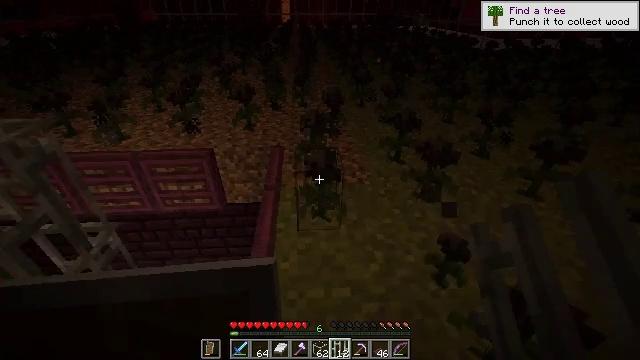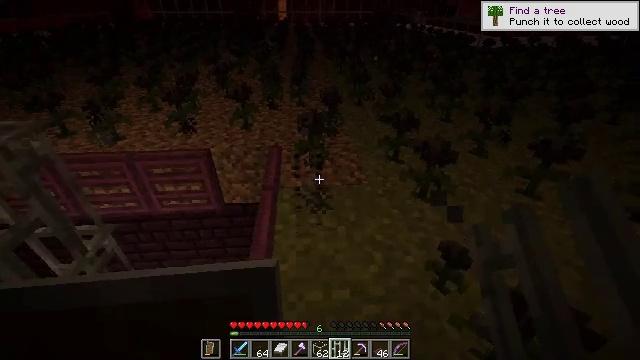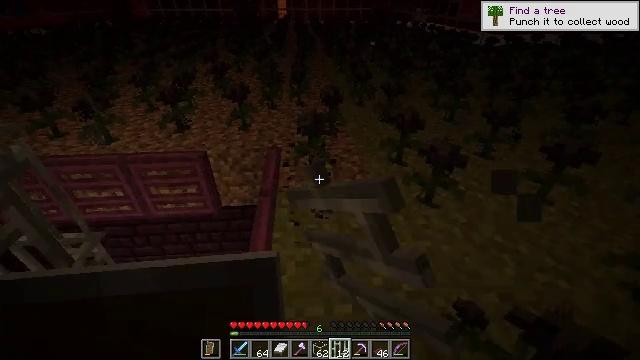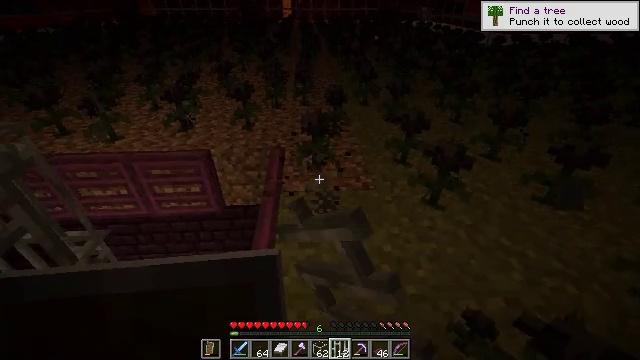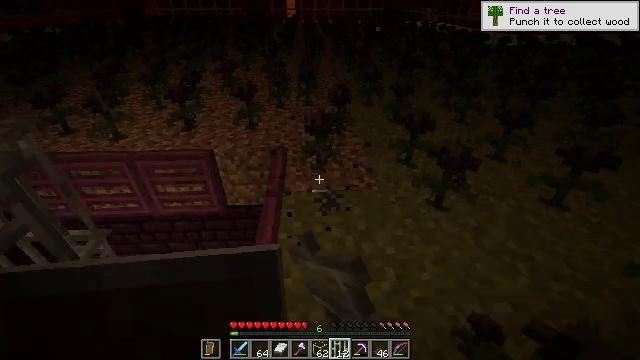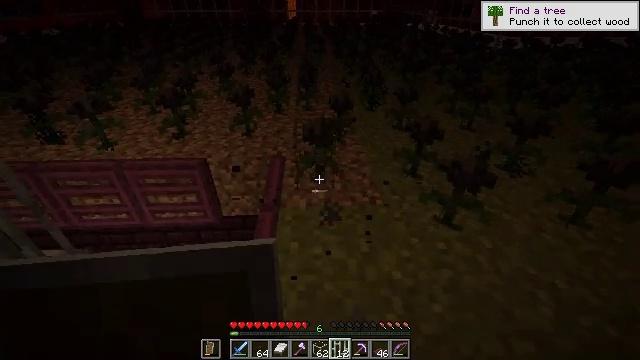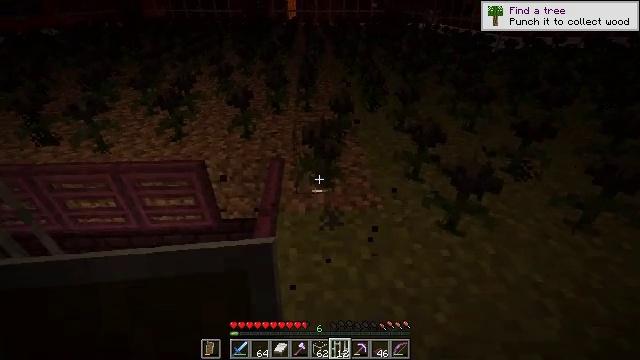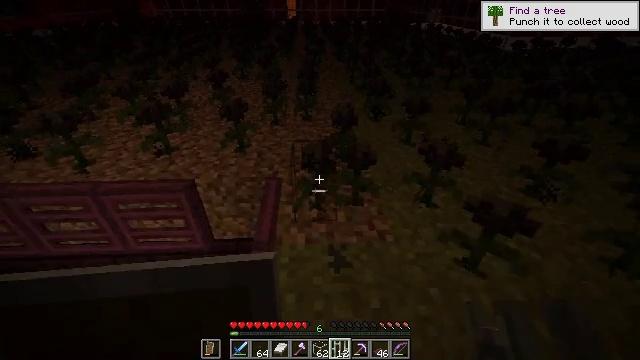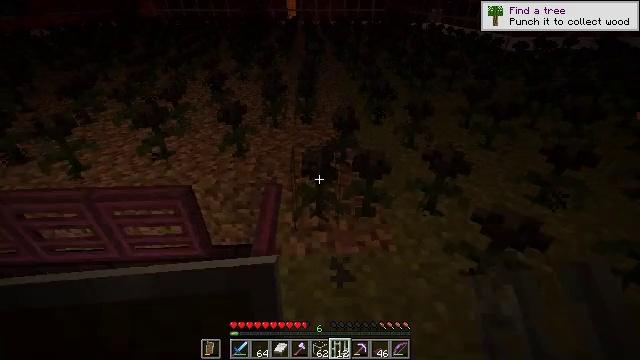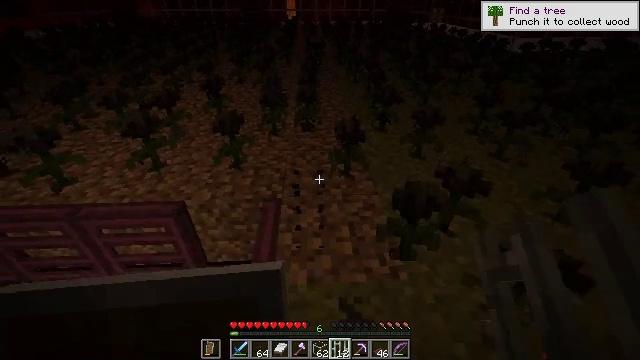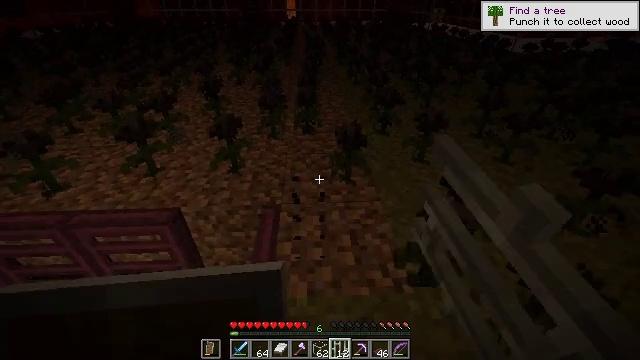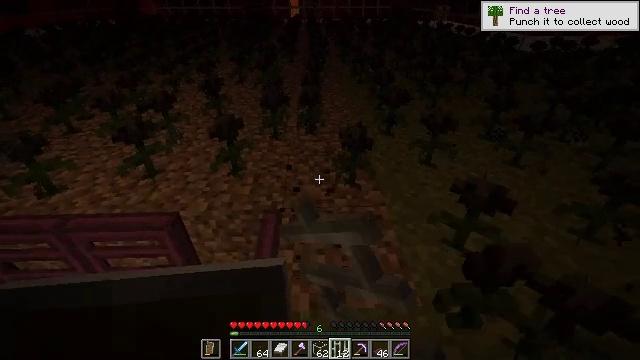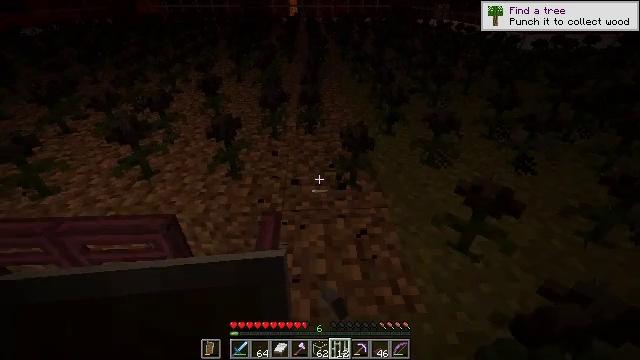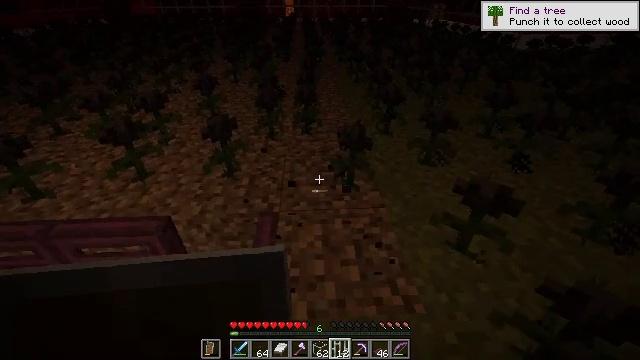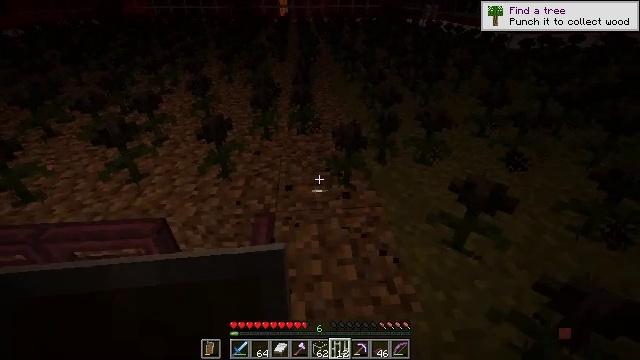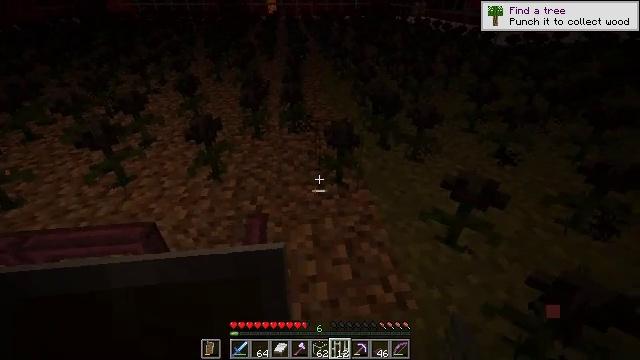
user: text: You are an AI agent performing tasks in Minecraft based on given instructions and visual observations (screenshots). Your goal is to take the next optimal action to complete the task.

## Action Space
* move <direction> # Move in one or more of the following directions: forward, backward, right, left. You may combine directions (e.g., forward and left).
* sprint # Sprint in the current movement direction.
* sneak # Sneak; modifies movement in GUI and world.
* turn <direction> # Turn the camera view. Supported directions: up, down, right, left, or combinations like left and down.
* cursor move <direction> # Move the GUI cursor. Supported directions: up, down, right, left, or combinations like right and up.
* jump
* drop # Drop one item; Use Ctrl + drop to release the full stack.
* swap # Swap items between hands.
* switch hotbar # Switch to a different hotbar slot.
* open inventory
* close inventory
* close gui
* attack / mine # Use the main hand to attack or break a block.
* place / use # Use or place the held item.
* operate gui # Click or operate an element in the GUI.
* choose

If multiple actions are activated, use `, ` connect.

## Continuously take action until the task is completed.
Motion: motion action
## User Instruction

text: Gather the dangerous wither rose.
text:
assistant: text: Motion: attack / mine
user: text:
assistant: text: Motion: attack / mine
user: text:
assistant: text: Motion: attack / mine
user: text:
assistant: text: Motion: move forward
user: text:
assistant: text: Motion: move forward
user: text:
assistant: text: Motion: move forward
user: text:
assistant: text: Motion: move forward
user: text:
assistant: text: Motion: move forward
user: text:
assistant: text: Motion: move forward, attack / mine
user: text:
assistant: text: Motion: attack / mine
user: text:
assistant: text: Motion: attack / mine
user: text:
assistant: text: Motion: no_op
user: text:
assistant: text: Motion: no_op
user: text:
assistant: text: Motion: turn right
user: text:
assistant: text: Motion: move forward, turn right
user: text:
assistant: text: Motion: move forward, turn right
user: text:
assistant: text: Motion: move forward
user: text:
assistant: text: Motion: no_op
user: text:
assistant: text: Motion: no_op
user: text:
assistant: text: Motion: no_op
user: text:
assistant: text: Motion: attack / mine
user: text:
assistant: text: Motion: attack / mine
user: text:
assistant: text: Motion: turn left
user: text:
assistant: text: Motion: no_op
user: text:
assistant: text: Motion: no_op
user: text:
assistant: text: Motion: turn left
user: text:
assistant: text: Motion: turn left
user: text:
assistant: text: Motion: move forward
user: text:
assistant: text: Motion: move forward
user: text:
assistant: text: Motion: move forward, turn left